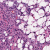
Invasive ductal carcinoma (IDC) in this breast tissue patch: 1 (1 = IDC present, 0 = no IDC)